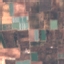
Land use / land cover class: PermanentCrop